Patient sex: M
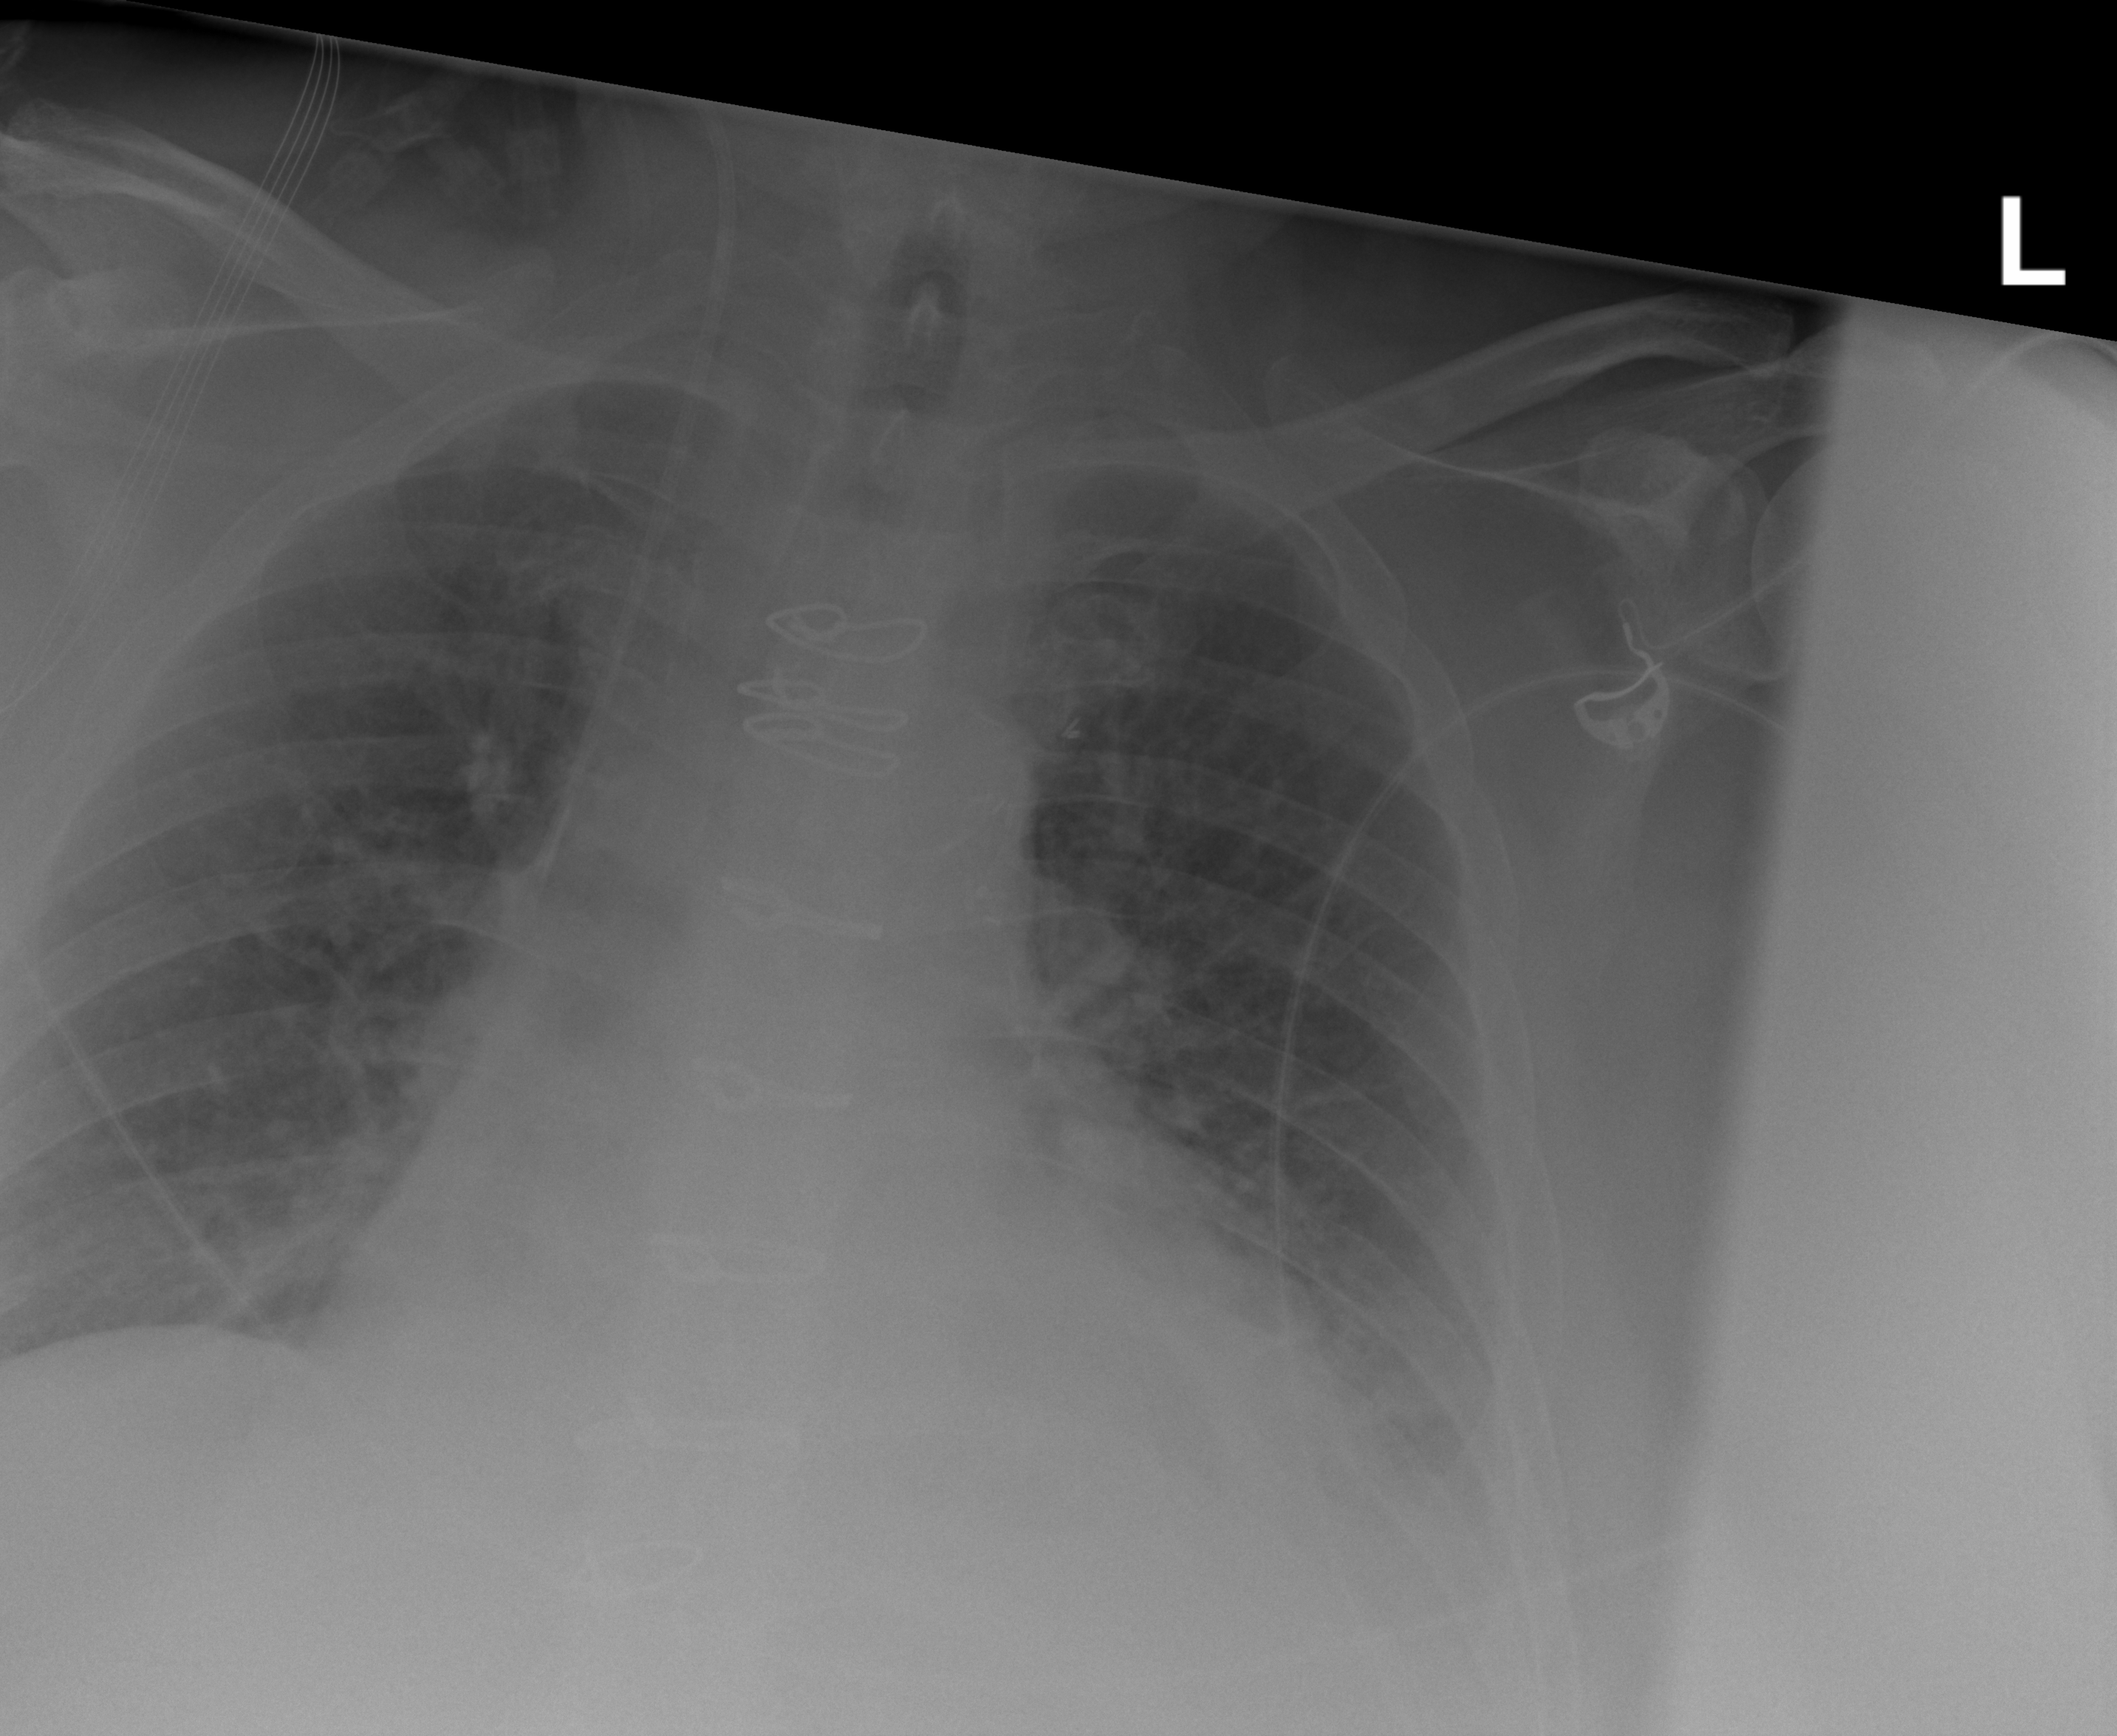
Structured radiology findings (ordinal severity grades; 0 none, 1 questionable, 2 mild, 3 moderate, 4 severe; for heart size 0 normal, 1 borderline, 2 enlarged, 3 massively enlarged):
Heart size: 2
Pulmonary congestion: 2
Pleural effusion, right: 0
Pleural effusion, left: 2
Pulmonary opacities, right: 2
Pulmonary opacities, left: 2
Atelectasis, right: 2
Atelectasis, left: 2